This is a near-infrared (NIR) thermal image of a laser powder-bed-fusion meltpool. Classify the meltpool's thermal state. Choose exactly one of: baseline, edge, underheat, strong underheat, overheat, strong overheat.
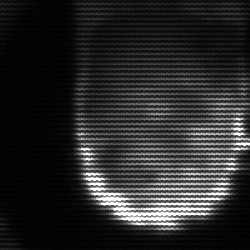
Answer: baseline